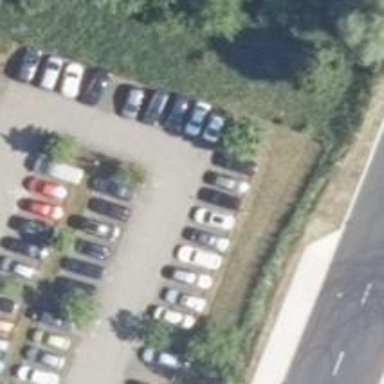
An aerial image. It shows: Parking aisle designated as service road.